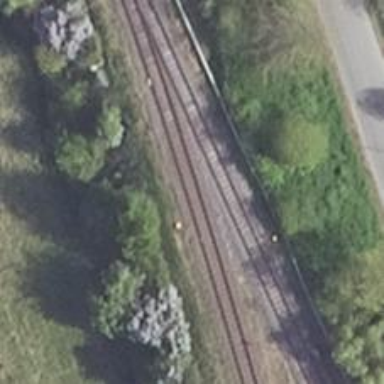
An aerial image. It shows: Railway line on embankment.